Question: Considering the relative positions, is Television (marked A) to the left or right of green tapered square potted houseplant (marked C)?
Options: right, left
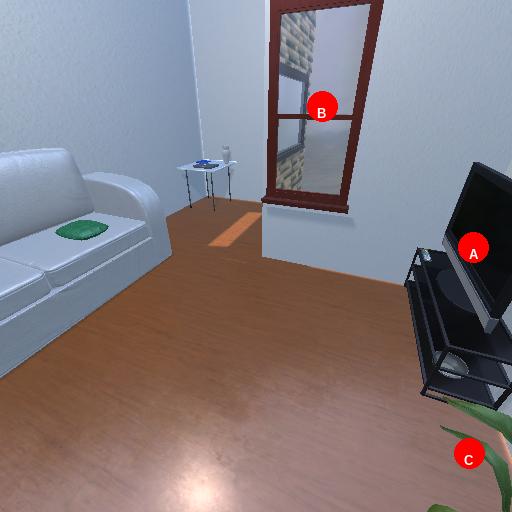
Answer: right